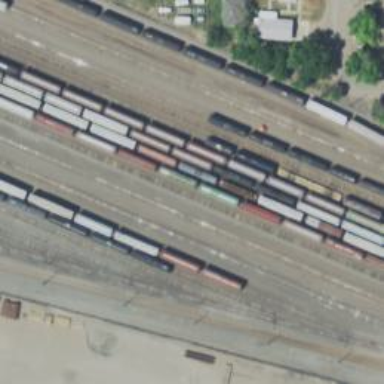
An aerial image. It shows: Railway siding for service.